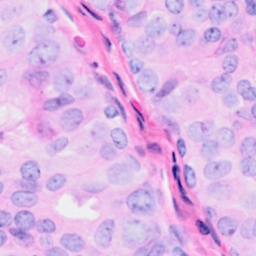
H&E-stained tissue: Breast